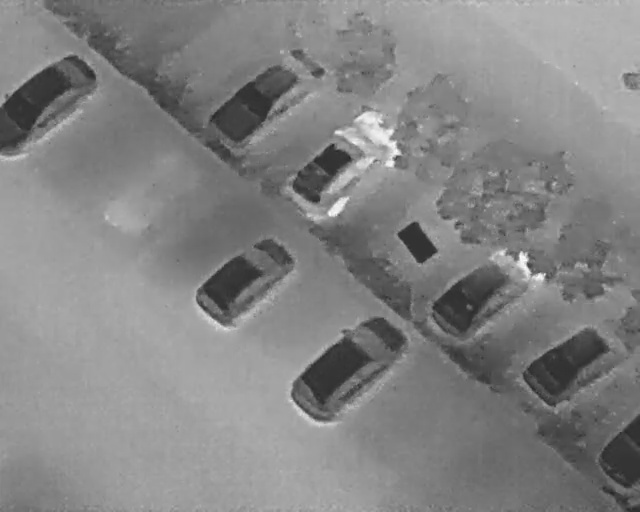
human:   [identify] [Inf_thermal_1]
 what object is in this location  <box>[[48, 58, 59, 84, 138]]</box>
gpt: <ref>1 large car at the bottom</ref>